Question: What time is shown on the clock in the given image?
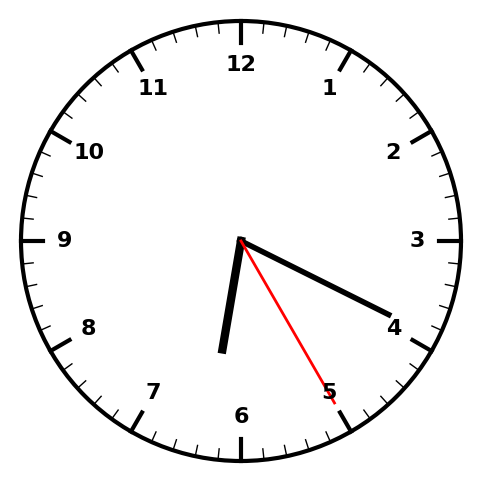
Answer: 06:19:25